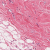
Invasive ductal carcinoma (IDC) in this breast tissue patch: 0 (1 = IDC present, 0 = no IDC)